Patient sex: M
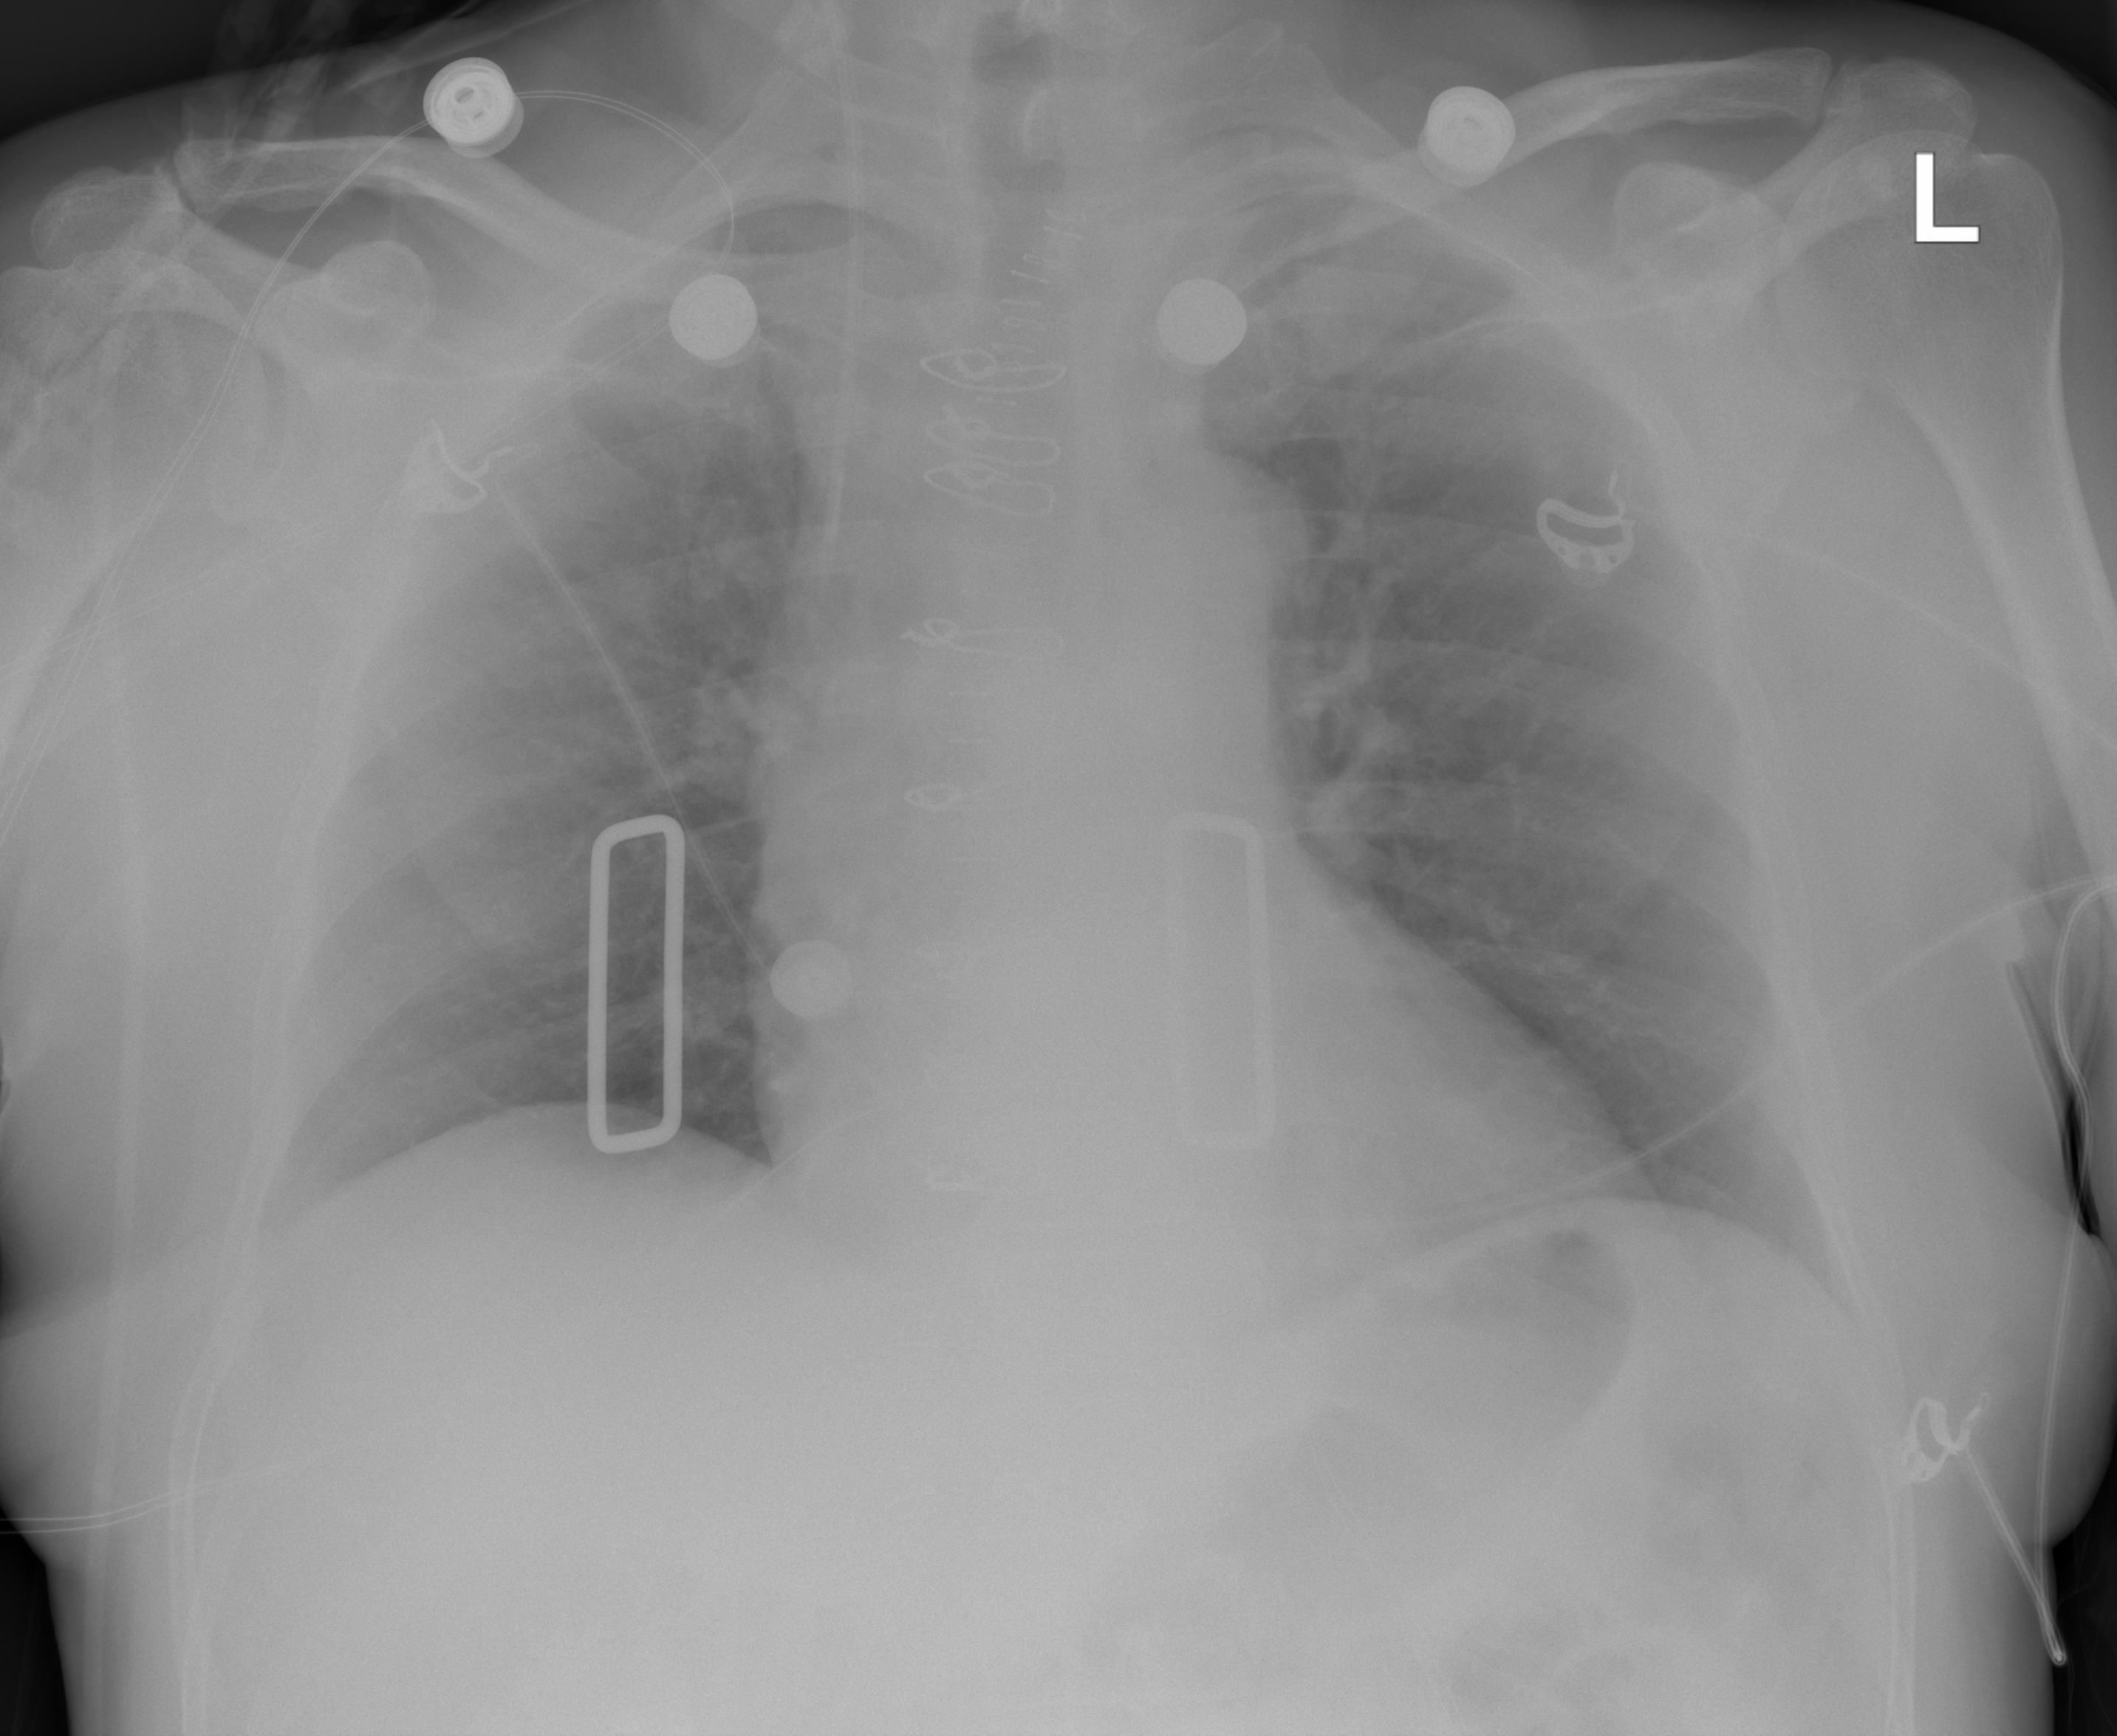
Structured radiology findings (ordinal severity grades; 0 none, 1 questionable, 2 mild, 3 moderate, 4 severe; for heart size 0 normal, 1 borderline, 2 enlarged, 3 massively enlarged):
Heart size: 0
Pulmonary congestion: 2
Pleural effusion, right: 2
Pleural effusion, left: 0
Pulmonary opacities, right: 0
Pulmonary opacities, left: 0
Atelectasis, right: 0
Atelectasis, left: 0